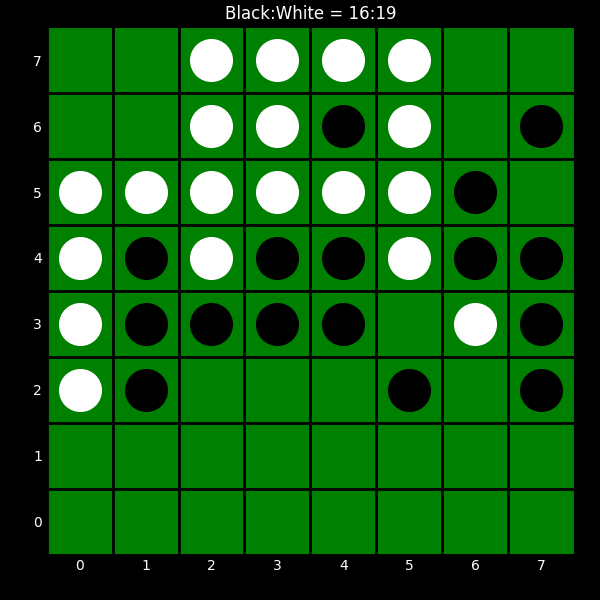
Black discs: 16
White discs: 19